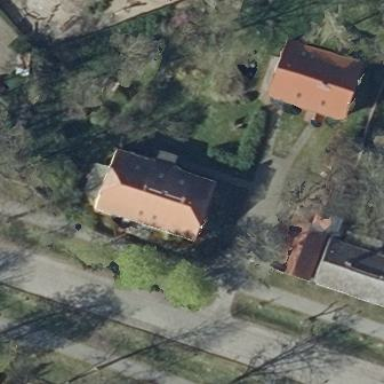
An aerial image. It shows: Hipped roof on residential building.